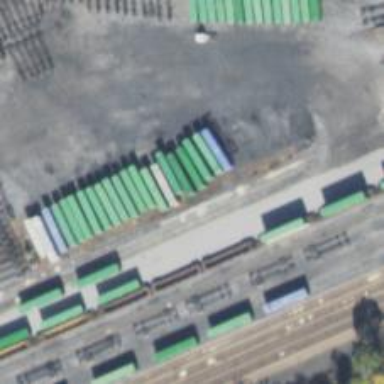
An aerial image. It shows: View of railway yard.